Question: I've recently switched from Spotify to Google Music, but miss having a desktop client that responds to keyboard commands. In particular, my laptop has media keys and my fingers keep going to them out of muscle memory.

To remedy this (and other irritations), I've turned Google Play into a packaged app: "<URL>"
Unfortunately, I can't seem to find any documentation on getting packaged apps to respond to keyboard shortcuts. Doesn't have to be media keys (if they're tricky), but I'd prefer it if they triggered from anywhere in the OS.
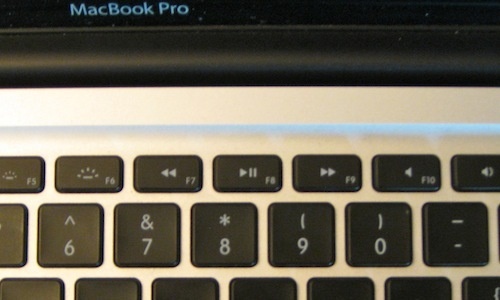
Answer: since chrome 25, there is <URL>.
EDIT:
i posted before that the commands api is only available to extensions (and not to 'packaged apps'), because only extensions are explicitly mentioned in the docs - just tried it on a packaged app though, and BOOM - it works :)
EDIT II: although the docs state that "the extension developer is limited to specifying only Ctrl+Shift+<URL>
manifest.json:
'''
"app": {
"background": {
"scripts": ["main.js"]
}
},
"commands": {
"toggle-feature-foo": {
"suggested_key": {
"default": "Ctrl+Shift+5"
},
"description": "Toggle feature foo",
"global": true
}
}
'''
main.js:
'''
chrome.commands.onCommand.addListener(function(command) {
console.log('command:',command);
});
'''